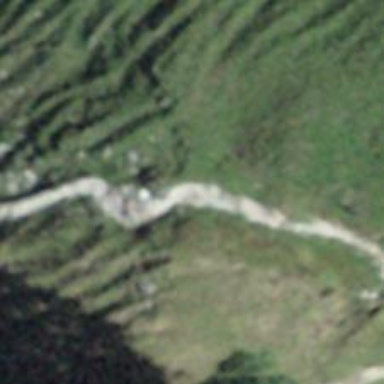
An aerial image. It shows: Path.